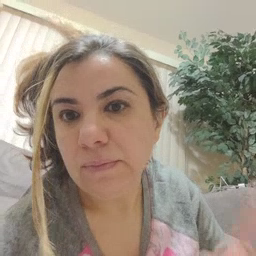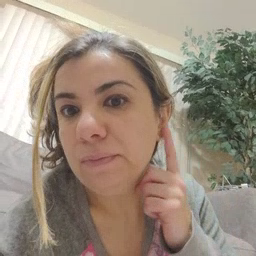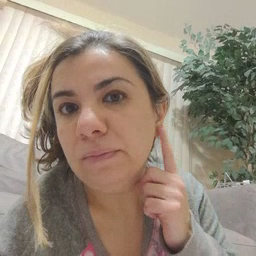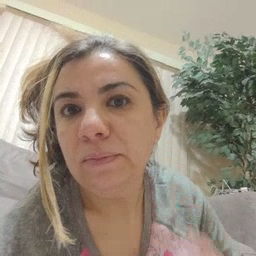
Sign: ear